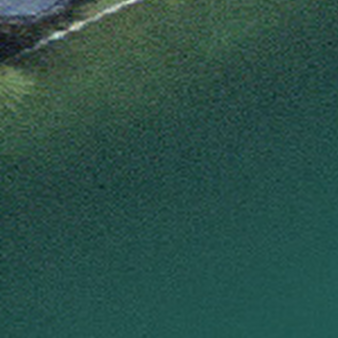
Label: other